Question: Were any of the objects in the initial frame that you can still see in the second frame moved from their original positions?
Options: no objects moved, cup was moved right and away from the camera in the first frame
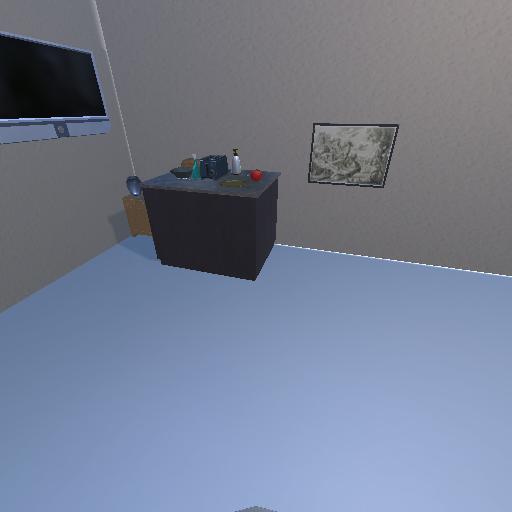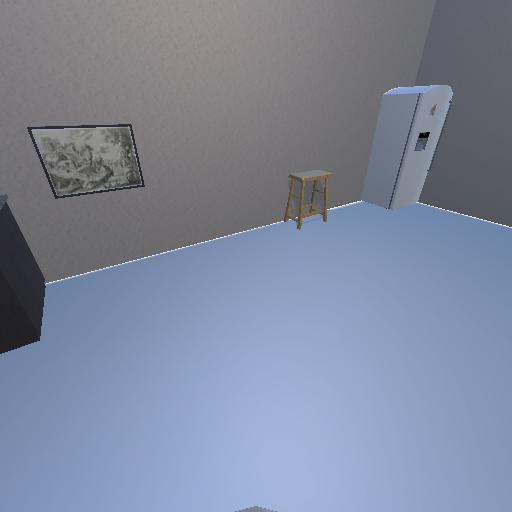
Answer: no objects moved